Question: I'm trying to write application on the Samsung Bada platform. I'd like to make this application be available on different screen sizes and here are problems with this...
I have to make it work on mobile devices like: Wave 3 GT-8600 (480x800), Wave Y GT-S5380 (320x480) and Wave 578 GT-S5780 (240x400).
As i understood, we have to add device we need to "Device List" into our widget in bada IDE.
In that list we can see different phone models... I'm looking for Wave-model (in the bottom) so i will choose it, but i'm looking for different screen sizes... and i have no choice.
Maybe i loose something important in bada ide?
Than i visit <URL> and saw there 3 type of files:
HVGA, WQVGA, WVGA - this files are for various screen sizes, right?
i put them to the "bada.0.5\Model" folder, but this didn't help me too.. in the device list still no more devices.
does someone know how to add more devices to device list, or how to make to be able to choose screen sizes in that list or.. maybe another way to create one widget for different screen sizes?
Aw, yeah.. my problem is: height and width of widget on different screen sizes.
This properties we can set in project.xml file in the root folder of widget. At this moment i have the same properties of widget for all screen sizes (from 240x400 to 480x800).
I set 220width x 130height for widget, and everything fine at small screen (240x400) and middle (320x480) screen, but in the large screen (480x800) widget can be get out off the screen if you move it at the right angle.
Also we can not set sizes of WIDGET larger than SCREEN size, because after installing widget will automatically became application (some bada magic), when i need only widget.
That's why i'm looking for possibility to set different "project.xml" files for different screen sizes.

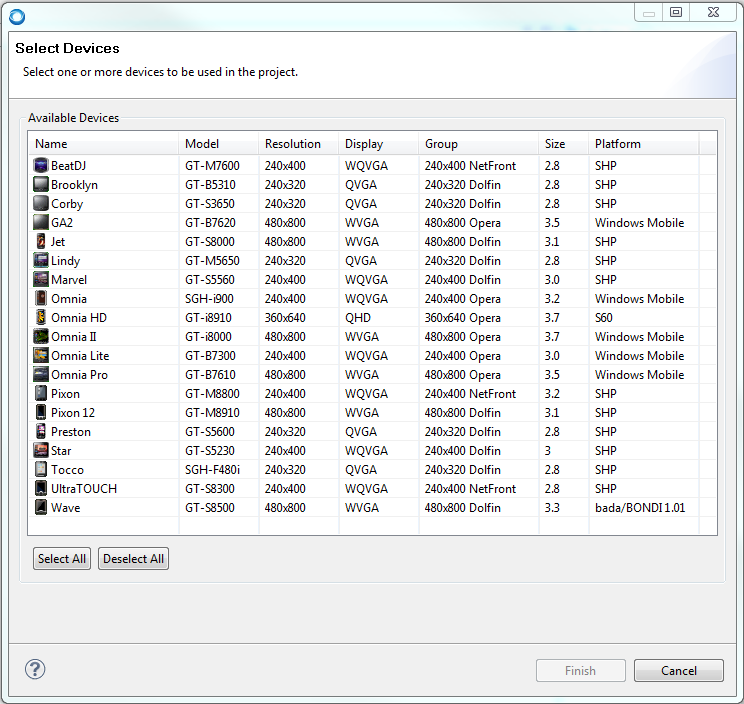
Answer: If you're targeting bada 2.0, you can do a resolution independent app, where the right resource files are pickup up automatically by the system based on the current phone's specs. You'd get an abstracted display surface that's always 480 pixels wide, scaling to physical pixels is done internally.
And for development purposes, there are only three bada device types out there - WQVGA (240x320), HVGA (320x480), WVGA (480x800). Those are resolutions, not screen sizes. Screen size is roughly in the same ballpark, about 4".